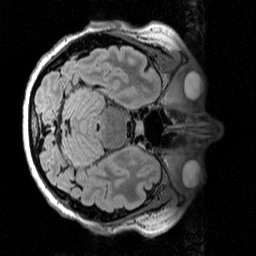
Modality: T2w
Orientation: axial
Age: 47
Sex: female
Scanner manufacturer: siemens
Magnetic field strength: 3 T
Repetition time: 5 s
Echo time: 0.386 s